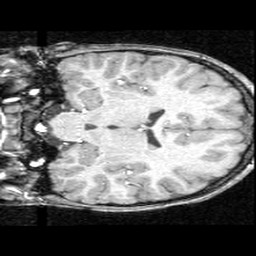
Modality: T1w
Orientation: coronal
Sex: male
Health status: ill
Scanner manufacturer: ge
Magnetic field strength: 1.5 T
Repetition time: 21 s
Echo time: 0.008 s